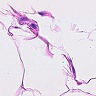
Metastatic tissue present: no